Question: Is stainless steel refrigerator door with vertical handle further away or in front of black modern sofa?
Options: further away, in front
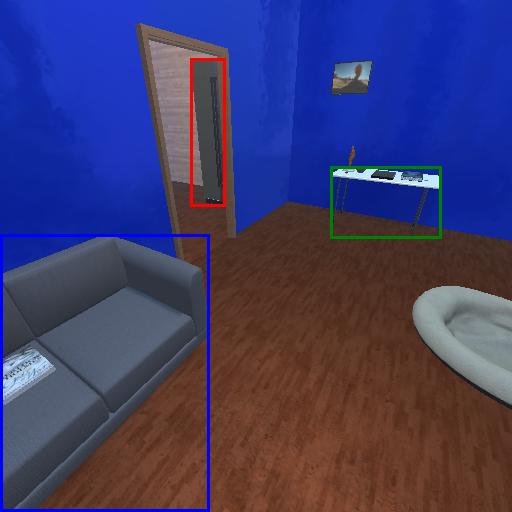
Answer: further away